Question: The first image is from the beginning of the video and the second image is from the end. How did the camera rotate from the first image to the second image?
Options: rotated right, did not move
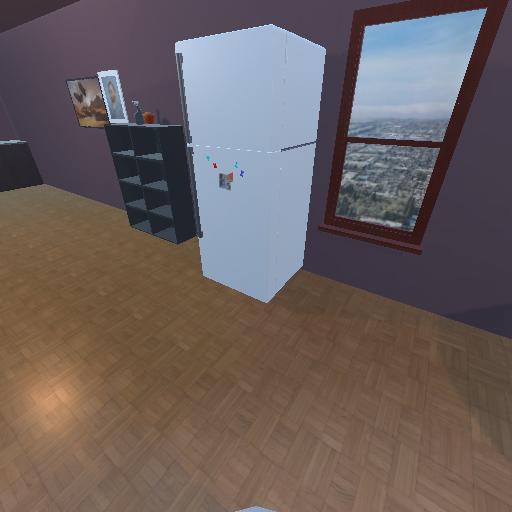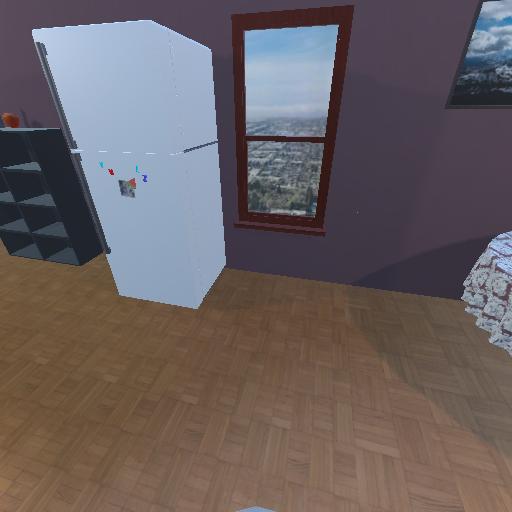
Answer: rotated right